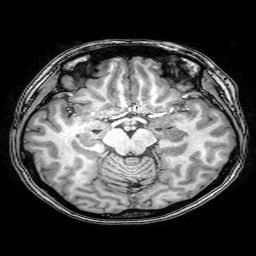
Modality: T1w
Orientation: coronal
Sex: female
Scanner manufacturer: philips
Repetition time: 0.008088 s
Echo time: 0.0037 s